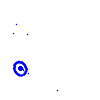
Particle: electron